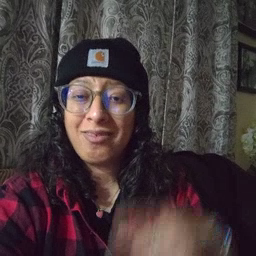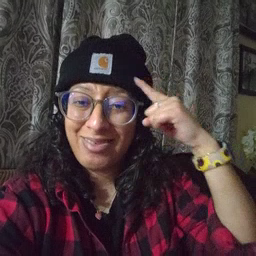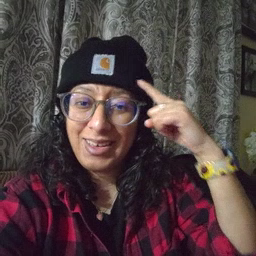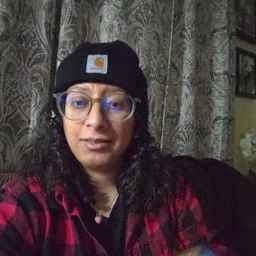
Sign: think